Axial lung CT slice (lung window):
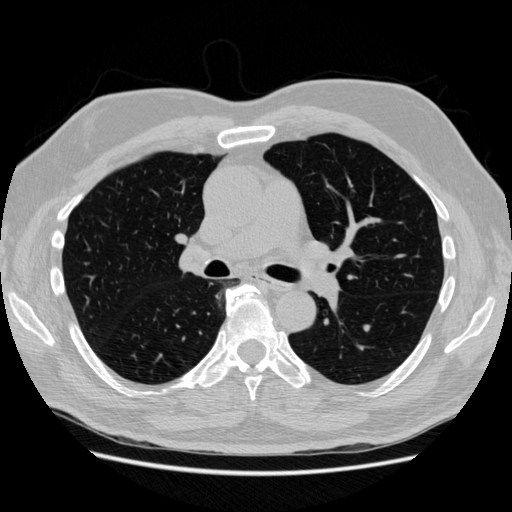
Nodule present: no